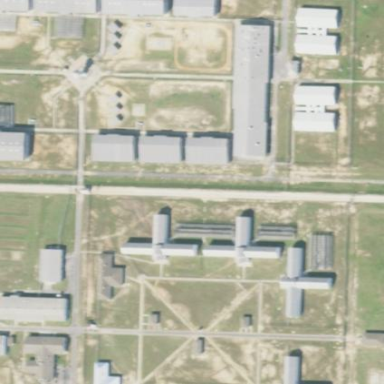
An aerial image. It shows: Prison surrounded by fence.